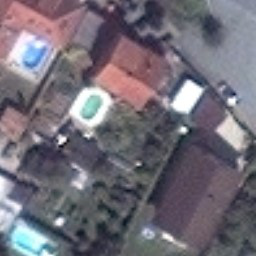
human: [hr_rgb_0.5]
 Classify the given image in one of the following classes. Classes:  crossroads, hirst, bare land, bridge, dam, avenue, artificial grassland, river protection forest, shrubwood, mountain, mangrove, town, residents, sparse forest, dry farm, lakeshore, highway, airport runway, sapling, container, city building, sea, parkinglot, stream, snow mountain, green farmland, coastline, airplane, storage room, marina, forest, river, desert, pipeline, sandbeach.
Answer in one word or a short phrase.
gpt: residents